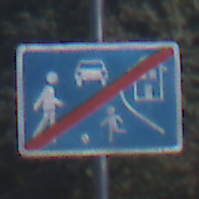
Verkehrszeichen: EndeVerkehrsberuhigterBereich
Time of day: MorningAfternoon
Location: Outdoor (Nature)
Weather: Clear
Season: NotSpecified
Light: Natural